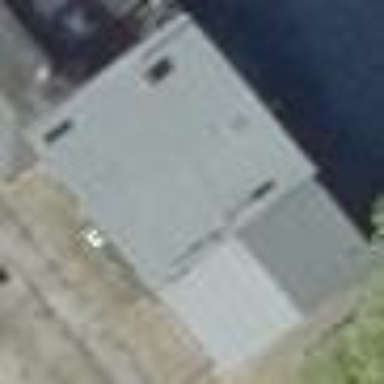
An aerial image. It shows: Train station building.